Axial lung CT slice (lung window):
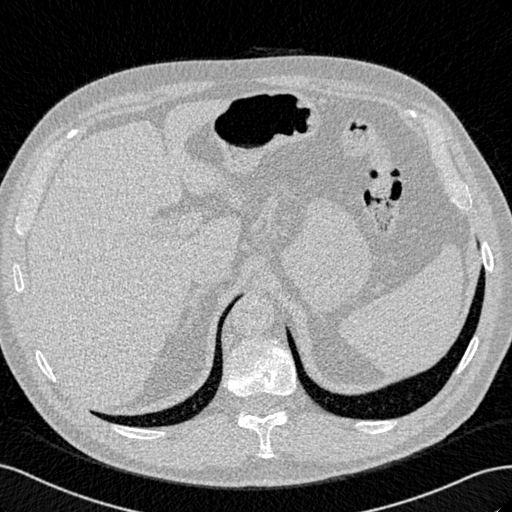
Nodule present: no